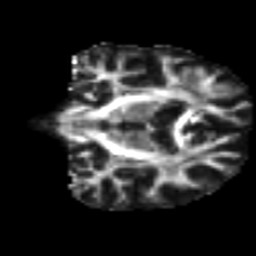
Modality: FA
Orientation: coronal
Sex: male
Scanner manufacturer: ge
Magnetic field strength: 3 T
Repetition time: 7 s
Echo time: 0.08 s